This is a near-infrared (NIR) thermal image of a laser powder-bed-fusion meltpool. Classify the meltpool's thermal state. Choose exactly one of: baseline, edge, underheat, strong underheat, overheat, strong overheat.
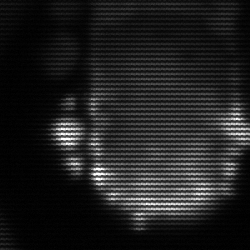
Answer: baseline